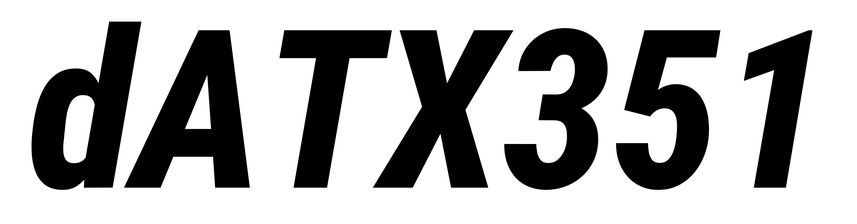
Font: Roboto-Italic_Condensed_ExtraBold_Italic